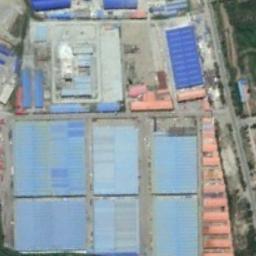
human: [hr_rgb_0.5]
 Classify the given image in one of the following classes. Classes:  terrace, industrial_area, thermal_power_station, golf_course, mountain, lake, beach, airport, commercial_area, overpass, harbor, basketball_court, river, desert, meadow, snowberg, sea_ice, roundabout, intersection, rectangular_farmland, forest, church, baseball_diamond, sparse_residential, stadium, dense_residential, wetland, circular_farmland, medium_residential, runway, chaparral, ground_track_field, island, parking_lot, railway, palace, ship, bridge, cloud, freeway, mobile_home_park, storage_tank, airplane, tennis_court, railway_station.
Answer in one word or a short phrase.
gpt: industrial_area